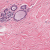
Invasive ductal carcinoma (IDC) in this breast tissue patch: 0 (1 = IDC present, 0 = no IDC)